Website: lowes
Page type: receipt
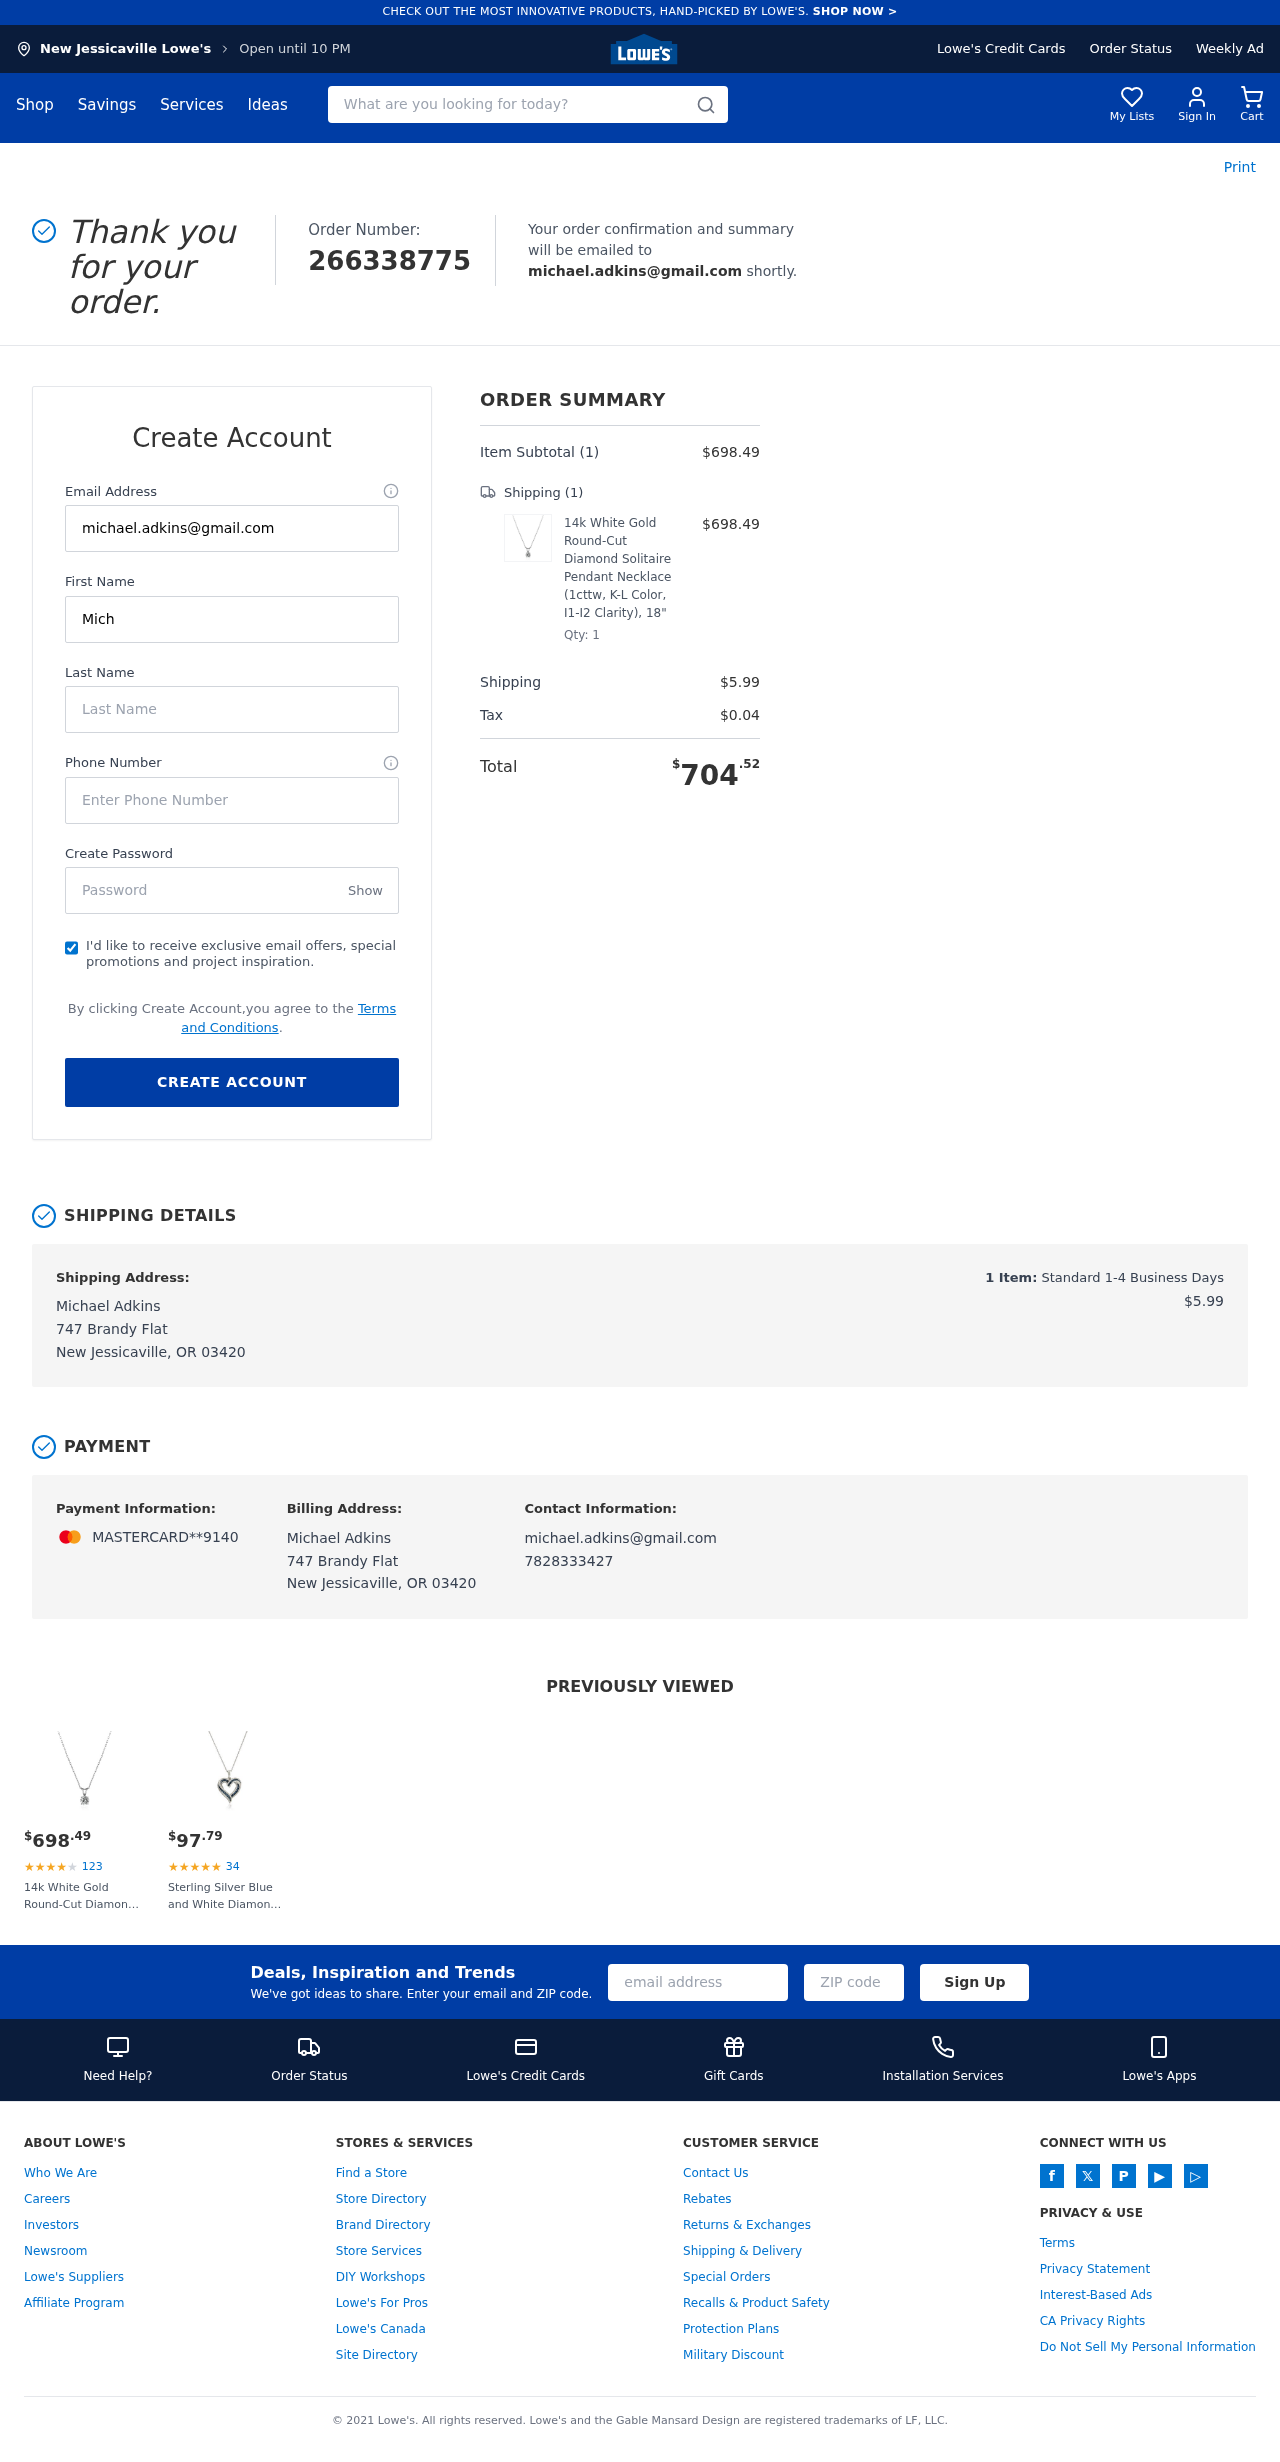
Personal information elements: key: PII_CARD_LAST4
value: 9140
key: PII_CARD_TYPE
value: MASTERCARD
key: PII_CITY
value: New Jessicaville
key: PII_EMAIL
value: michael.adkins@gmail.com
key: PII_FULLNAME
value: Michael Adkins
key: PII_PHONE
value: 7828333427
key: PII_STREET
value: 747 Brandy Flat
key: PII_FIRSTNAME
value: Michael
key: PII_LASTNAME
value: Adkins
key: PII_CITY_STATE_ZIP
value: New Jessicaville, OR 03420
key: PII_FULLNAME2
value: Michael Adkins
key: PII_FULLNAME3
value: Michael Adkins
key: PII_FIRSTNAME2
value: Michael
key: PII_FIRSTNAME3
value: Michael
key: PII_LASTNAME2
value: Adkins
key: PII_LASTNAME3
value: Adkins
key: PII_FIRSTNAME_DERIVED
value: Michael
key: PII_LASTNAME_DERIVED
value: Adkins
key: PII_FULLNAME_DERIVED
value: Michael Adkins
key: PII_NAME_FULL_DERIVED
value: Michael Adkins
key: PII_POSTCODE
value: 03420
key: PII_STATE_ABBR
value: OR
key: PII_POSTCODE_FULL
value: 03420
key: PII_CITY_STATE
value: New Jessicaville, OR
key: PII_POSTCODE_NUMERIC
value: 3420
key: PII_EMAIL2
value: michael.adkins@gmail.com
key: PII_EMAIL3
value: michael.adkins@gmail.com
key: PII_PHONE_LINE
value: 3427
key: PII_PHONE_SUFFIX
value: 3427
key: PII_PHONE2
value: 7828333427
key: PII_PHONE3
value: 7828333427
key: PII_PHONE_NUMERIC
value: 7828333427
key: PII_PHONE_LINE_NUMERIC
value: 3427
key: PII_PHONE_SUFFIX_NUMERIC
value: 3427
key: PII_PHONE2_NUMERIC
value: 7828333427
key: PII_PHONE3_NUMERIC
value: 7828333427
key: PII_PHONE_DIGITS
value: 7828333427
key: PII_PHONE_LAST4
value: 3427
Product elements: key: PRODUCT1_NAME
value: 14k White Gold Round-Cut Diamond Solitaire Pendant Necklace (1cttw, K-L Color, I1-I2 Clarity), 18"
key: PRODUCT1_PRICE
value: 698.49
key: PRODUCT1_QUANTITY
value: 1
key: PRODUCT2_NAME
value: Sterling Silver Blue and White Diamond Heart Pendant Necklace (1/2 cttw), 18"
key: PRODUCT2_NUM_RATINGS
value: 34
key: PRODUCT2_PRICE
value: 97.79
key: PRODUCT1_PRICE2
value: $698.49
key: PRODUCT1_RATING2
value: ★
★
★
★
★
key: PRODUCT1_NUM_RATINGS2
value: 123
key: PRODUCT1_NAME2
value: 14k White Gold Round-Cut Diamond Solitaire Pendant Necklace (1cttw, K-L Color, I1-I2 Clarity), 18"
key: PRODUCT2_RATING
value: ★
★
★
★
★
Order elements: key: ORDER_ID
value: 266338775
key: ORDER_NUM_ITEMS
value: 1
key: ORDER_SUBTOTAL
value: $698.49
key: ORDER_NUM_ITEMS2
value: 1
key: ORDER_SHIPPING_COST
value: $5.99
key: ORDER_TAX
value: $0.04
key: ORDER_TOTAL
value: $704.52
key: ORDER_NUM_ITEMS3
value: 1
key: ORDER_SHIPPING_COST2
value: $5.99
Search elements: key: HEADER_SEARCH
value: What are you looking for today?